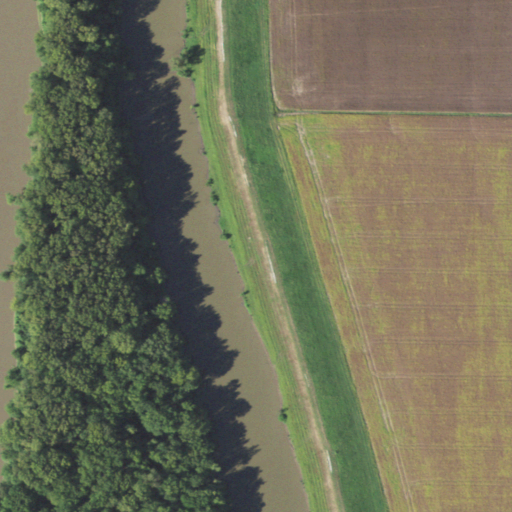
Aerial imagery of levee in Illinois named Eldred Levee containing cultivated crops, woody wetlands, open water, pasture, herbaceous wetlands, and grassland